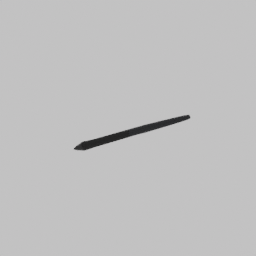
Label: tools